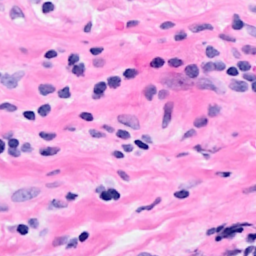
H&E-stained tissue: Breast